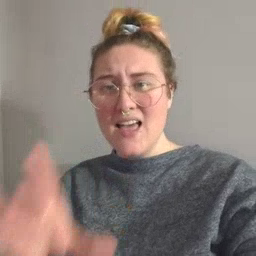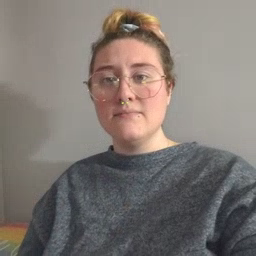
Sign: hate